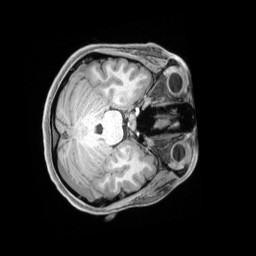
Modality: T1w
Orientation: axial
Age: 22
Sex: female
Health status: ill
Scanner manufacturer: siemens
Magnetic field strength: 3 T
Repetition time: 2.2 s
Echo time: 0.00218 s